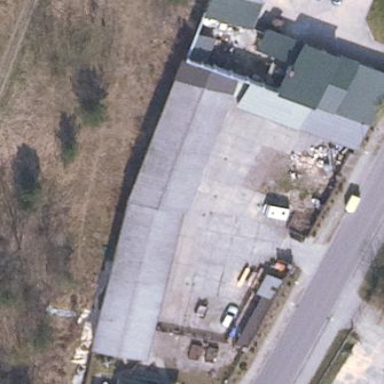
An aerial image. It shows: Industrial building.